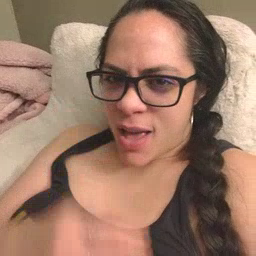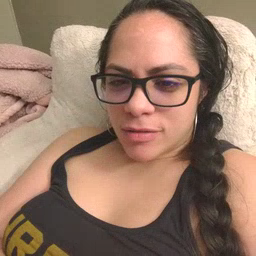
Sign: clown